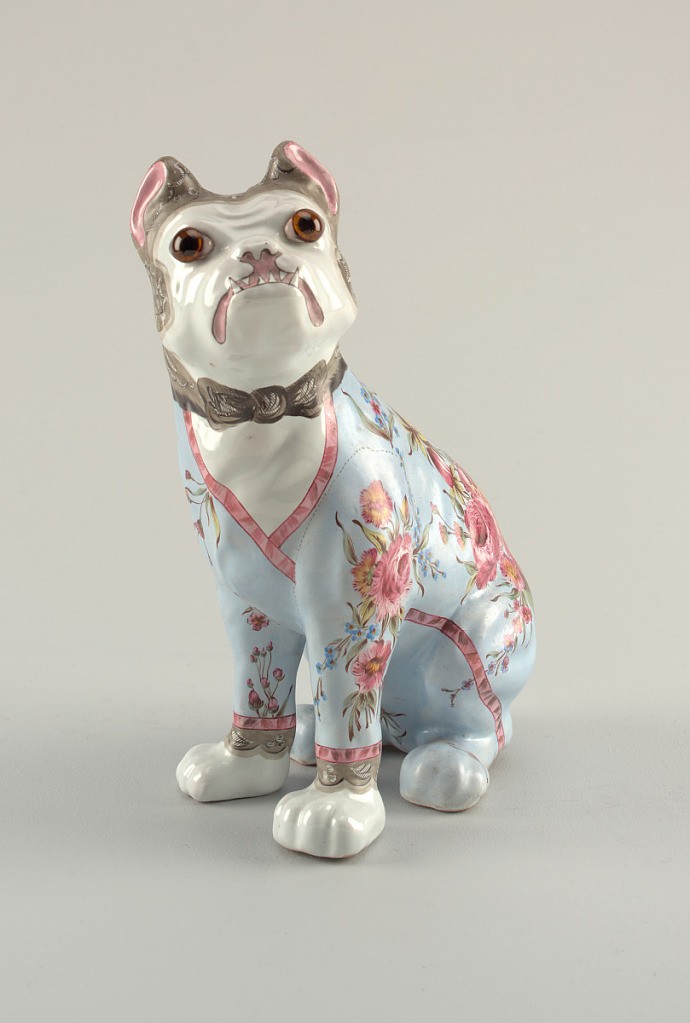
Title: Figure of a dog
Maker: Emile Gallé, French, 1846 - 1904
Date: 1870–80
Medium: Glazed earthenware
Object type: figure
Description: Bulldog sitting on haunches, decorated as if wearing light blue dressing gown, banded in red and embellished with predominantly red flowers, a few blue forget-me-nots and green foliage.  Painted black lace cap on head tied under chin, black lace protruding from sleeves of gown above white front paws; applied glass eyes.  Body predominantly fine red clay with some cream colored clay.